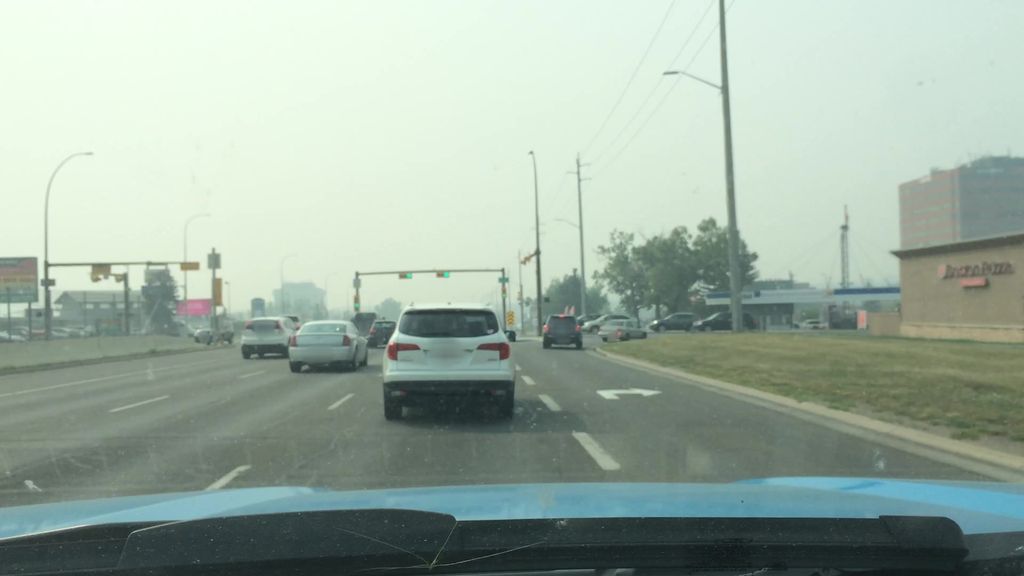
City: calgary